Question: ive got a navigation controller with a simple view as its rootsview. it has a button connected via a seque to a second view controller. The seque cause the second view controller to show up modal. If a condition isnt true i directly want to show up this second view controller after application launched.
I tried out a lot of code but it just wont work. Here is a screenshot of my scene :
Any Ideas how to do this?
---
I tried the following :
'''
UIStoryboard *storybord = [UIStoryboard storyboardWithName:@"MainStoryboard" bundle:nil];
UINavigationController *vc = [storybord instantiateInitialViewController];
[[vc.viewControllers objectAtIndex:0] performSegueWithIdentifier:@"simple" sender:self];
'''
but i got the following error message :
> Attempt to present '<UINavigationController: 0x71b2ab0>' on '<UINavigationController: 0x71b12c0>' whose view is not in the window hierarchy!
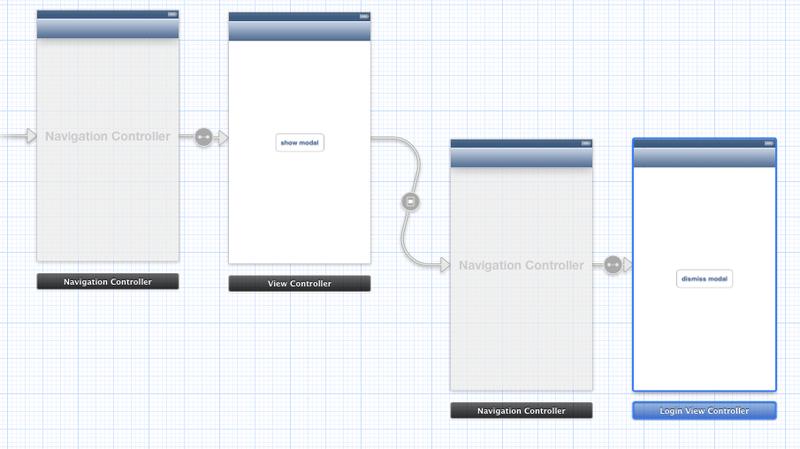
Answer: I assume you're trying that sample code from app delegate? You need to make sure you don't try to perform the segue until after the first view is loaded. Coincidentally, if you wait until then, its much easier as all you need to do the 'performSegueWithIdentifier'. Thus, in the 'viewDidLoad' of the first view controller, e.g.:
'''
if (bShouldAutomaticallyPerformSegueToSecondVC)
[self performSegueWithIdentifier:@"simple" sender:self];
'''
Obviously, replace 'bShouldAutomaticallyPerformSegueToSecondVC' with whatever logic is appropriate to determine when you automatically want to go to the second view controller.